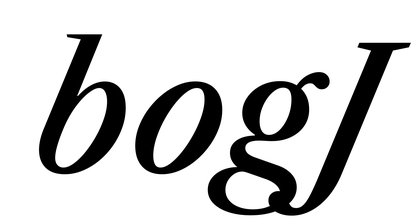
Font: LibreCaslonText-Italic_Medium_Italic